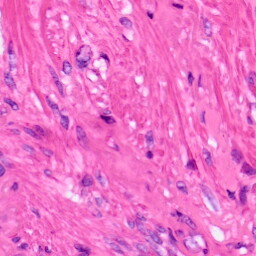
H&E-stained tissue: Lung